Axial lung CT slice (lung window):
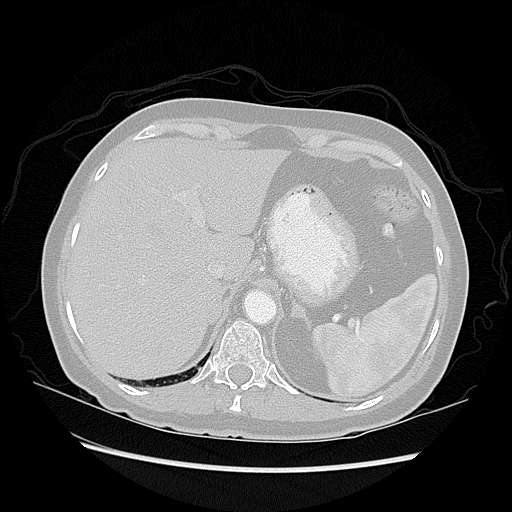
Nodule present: no